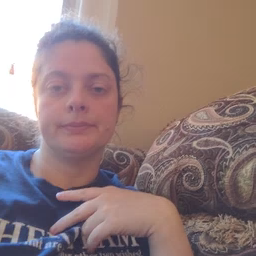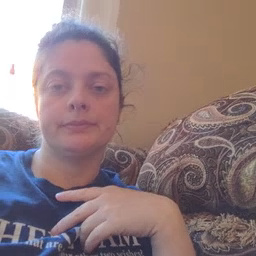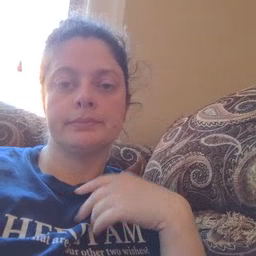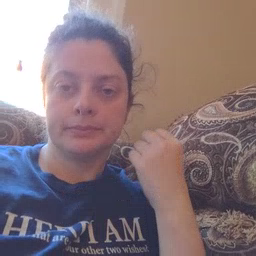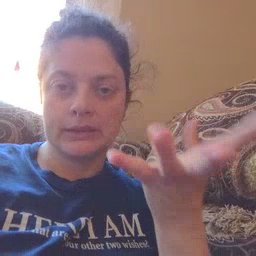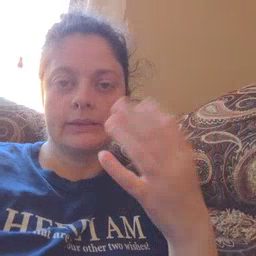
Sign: many